【题型】填空题　【知识点】平面几何　【难度】medium
如图，在 $\text{Rt}\triangle ABC$ 中，$\angle ABC = 90^\circ$，$AC = 5$，$\tan C = 2$，$D$ 是 $AC$ 上的动点，将 $\triangle BCD$ 沿 $BD$ 翻折，如果点 $C$ 落到 $\triangle ABD$ 内（不包括边），那么 $CD$ 的取值范围是 \underline{\ \ \ \ \ \ \ \ \ \ }.

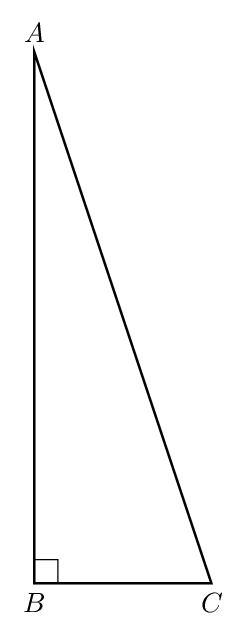
【解答】
【答案】$1 < CD < \frac{5}{3}$

\vspace{1em}

【分析】本题主要考查了勾股定理与折叠问题，解直角三角形，等腰直角三角形的性质与判定，先解直角三角形得到 $AB = 2BC$，再利用勾股定理求出 $BC = \sqrt{5}$；设点 $C$ 折叠后的对应点为 $E$，再分点 $E$ 恰好在 $AC$ 上和点 $E$ 恰好在 $AB$ 上两种情况，分别求出对应的 $CD$ 的长即可得到结论。

\vspace{1em}

【详解】解：$\because$ 在 $\text{Rt}\triangle ABC$ 中，$\angle ABC = 90^\circ$，$\tan C = 2$，

$\therefore \frac{AB}{BC} = 2$，

$\therefore AB = 2BC$，

在 $\text{Rt}\triangle ABC$ 中，由勾股定理得 $AB^2 + BC^2 = AC^2$，

$\therefore (2BC)^2 + BC^2 = 5^2$，

$\therefore BC = \sqrt{5}$，

设点 $C$ 折叠后的对应点为 $E$，

如图所示，当点 $E$ 恰好在 $AC$ 上时，

由折叠的性质可得 $\angle BDC = \angle BDE = 90^\circ$，则同理可得 $CD = 1$；

如图所示，当点 $E$ 恰好在 $AB$ 上时，过点 $D$ 作 $DF \perp BC$ 于 $F$.

由折叠的性质可得 $\angle EBD = \angle CBD = \frac{1}{2}\angle ABC = 45^\circ$，

$\because DF \perp BC$，

$\therefore \triangle BDF$ 是等腰直角三角形，

$\therefore BF = DF$，

$\because$ 在 $\text{Rt}\triangle CDF$ 中，$\tan C = \frac{DF}{CF} = 2$，

$\therefore BF = DF = 2CF$，

$\therefore BC = BF + CF = 3CF = \sqrt{5}$，

$\therefore CF = \frac{\sqrt{5}}{3}$，

$\therefore CD = \sqrt{CF^2 + DF^2} = \sqrt{5}CF = \frac{5}{3}$，

$\therefore$ 当点 $C$ 落到 $\triangle ABD$ 内（不包括边）时，$1 < CD < \frac{5}{3}$，

故答案为：$1 < CD < \frac{5}{3}$.
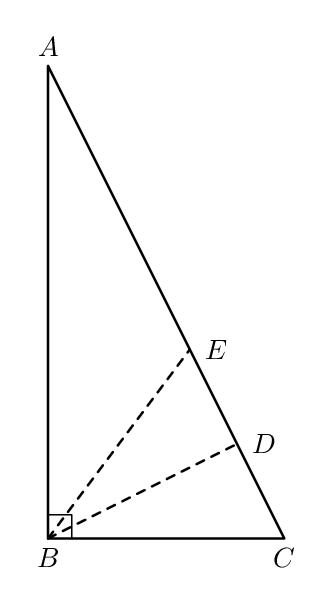
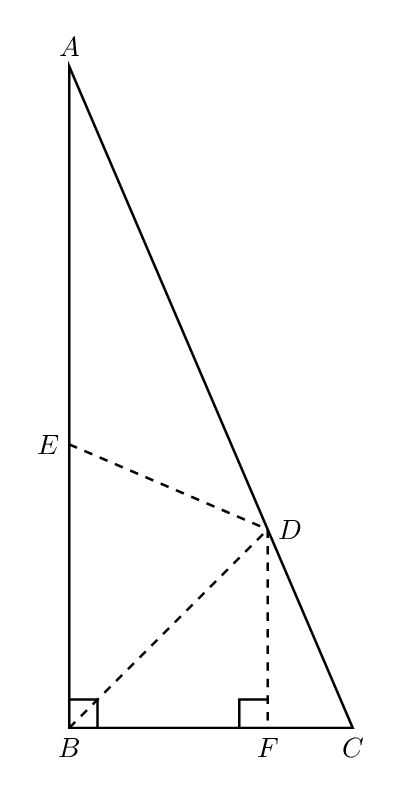